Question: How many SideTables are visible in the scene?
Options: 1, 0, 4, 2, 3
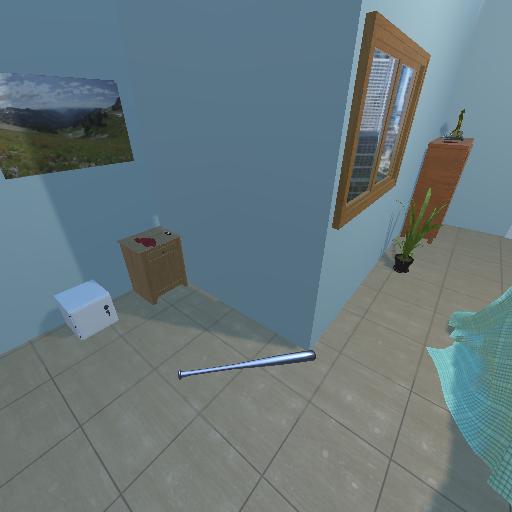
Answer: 1